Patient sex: F
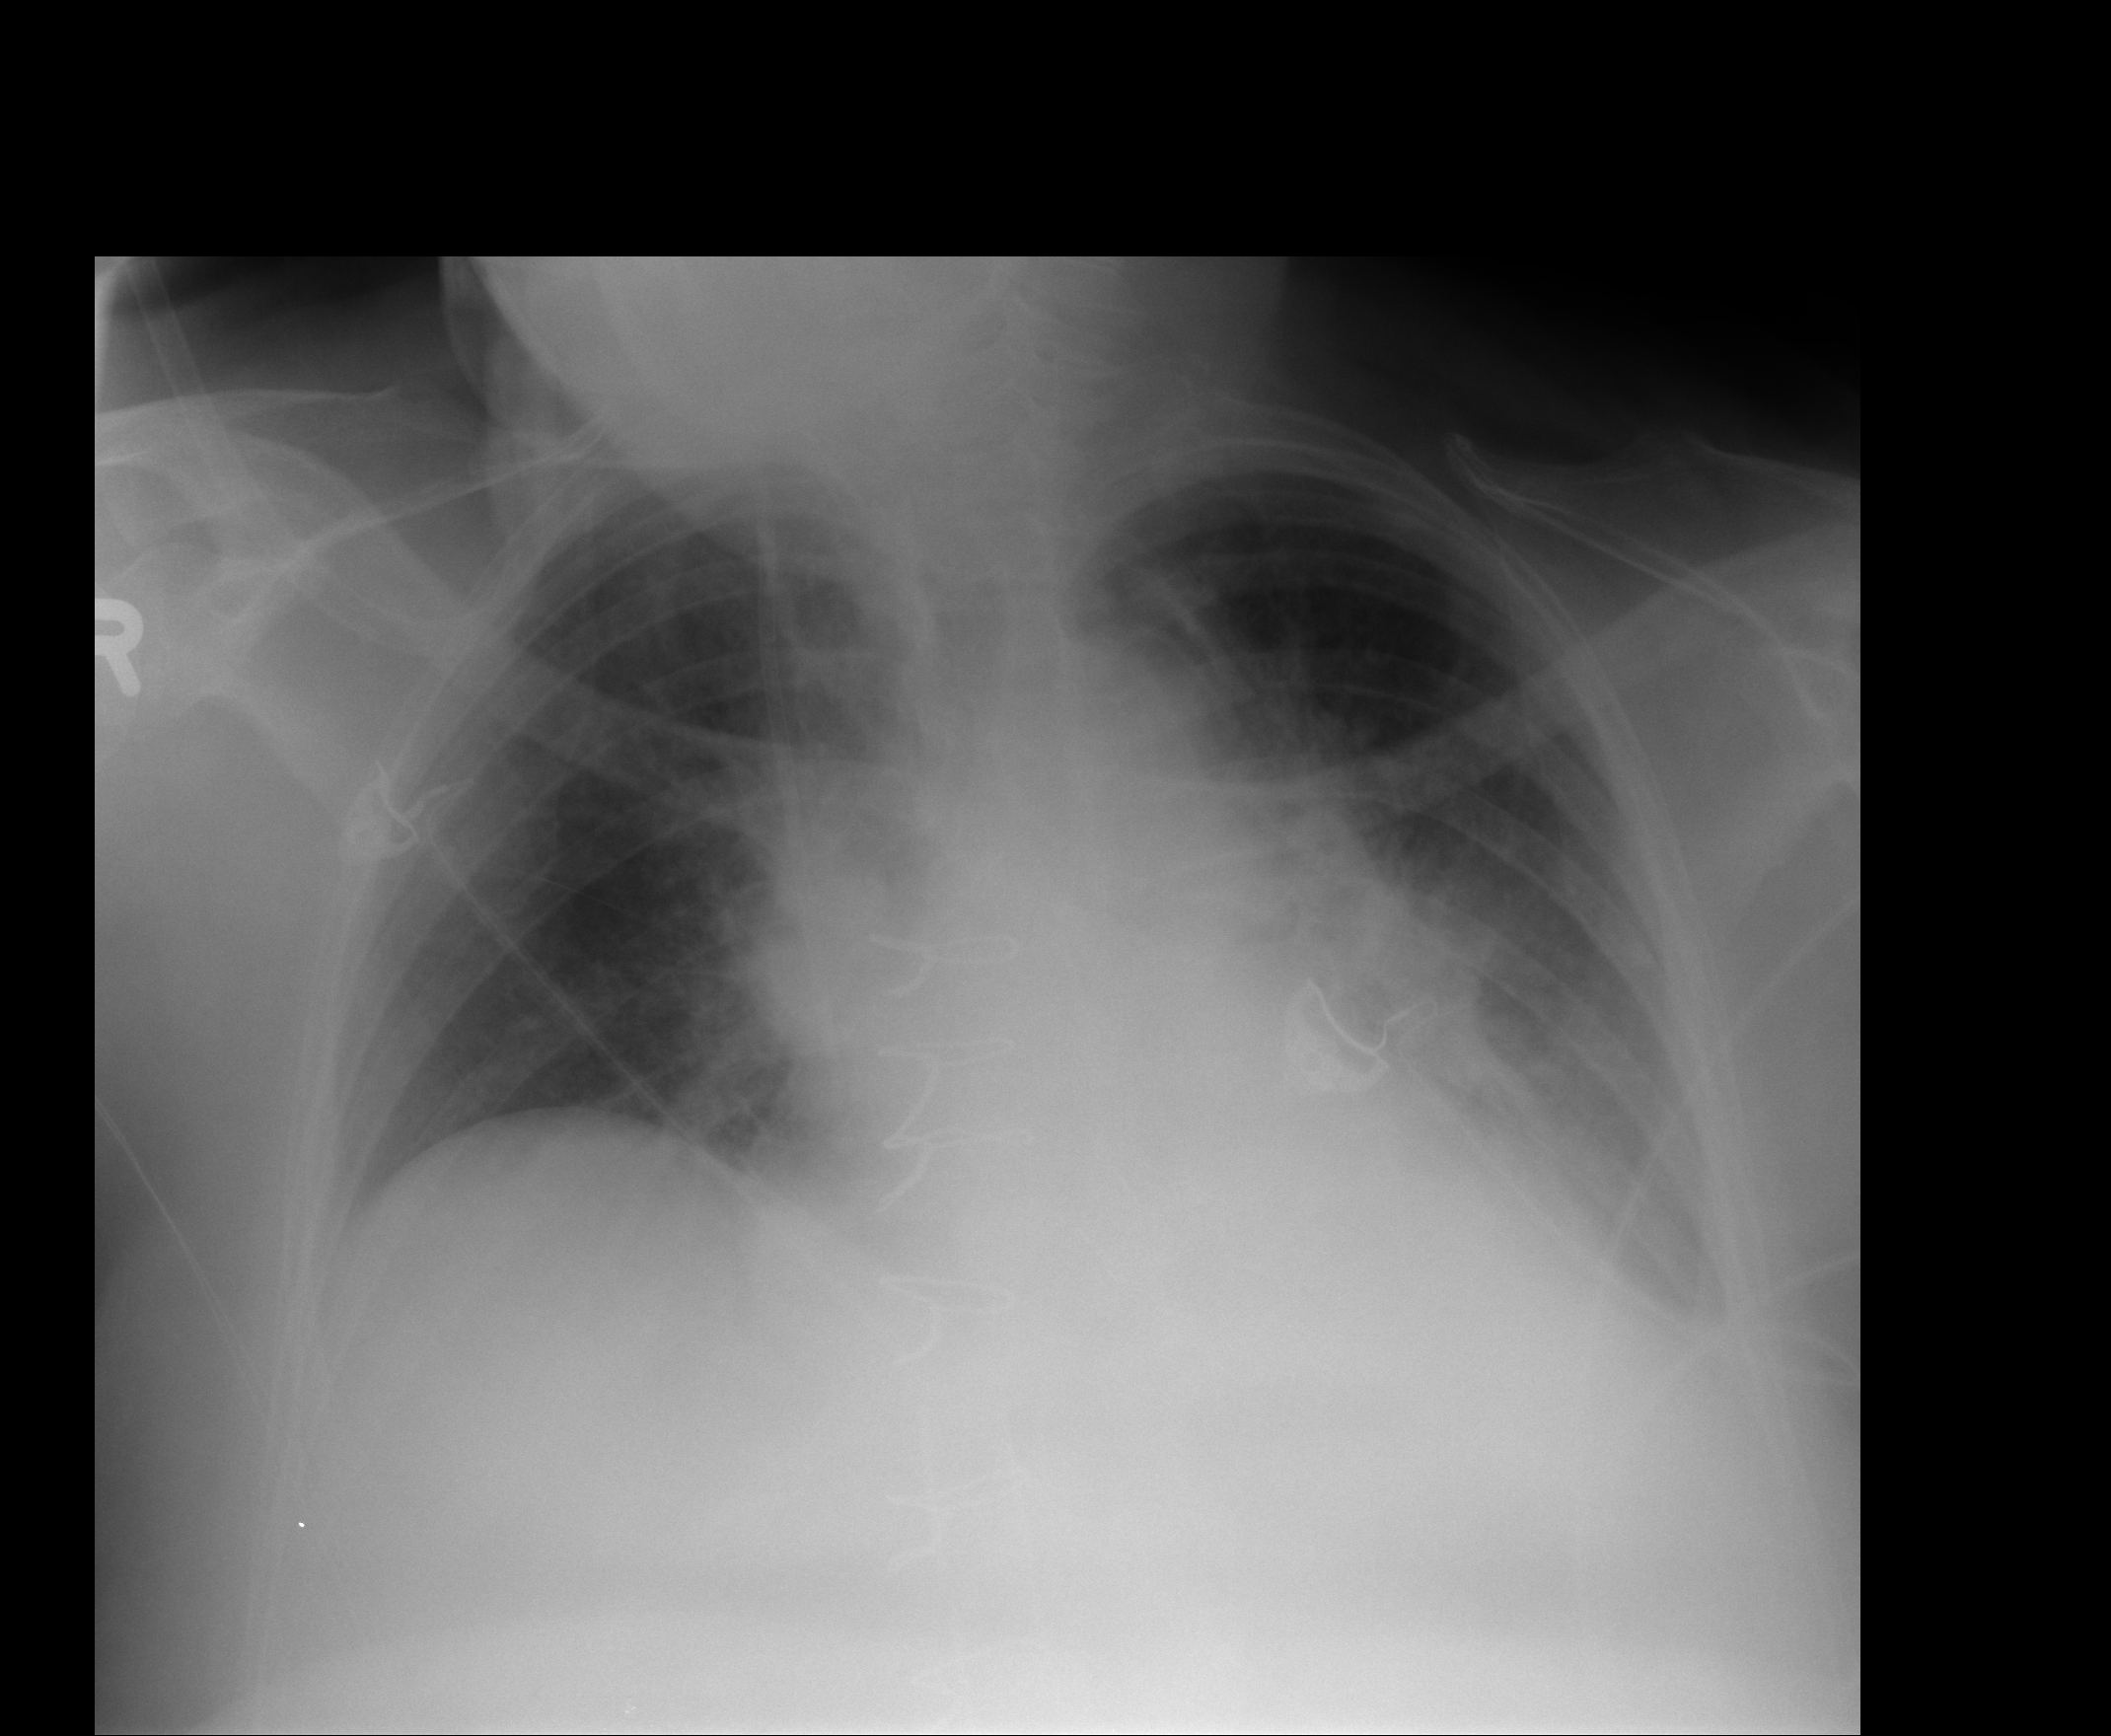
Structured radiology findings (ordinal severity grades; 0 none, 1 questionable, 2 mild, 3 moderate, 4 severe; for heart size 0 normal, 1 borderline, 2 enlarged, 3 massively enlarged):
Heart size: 0
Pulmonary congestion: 0
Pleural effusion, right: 0
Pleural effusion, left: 0
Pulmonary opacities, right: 1
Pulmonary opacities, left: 0
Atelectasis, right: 0
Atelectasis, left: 0